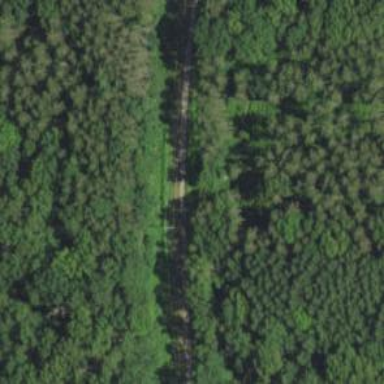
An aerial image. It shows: Abandoned railway track with grade2 track type.